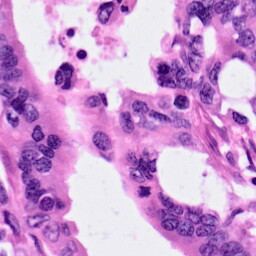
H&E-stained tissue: Pancreatic